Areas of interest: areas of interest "Driving School"
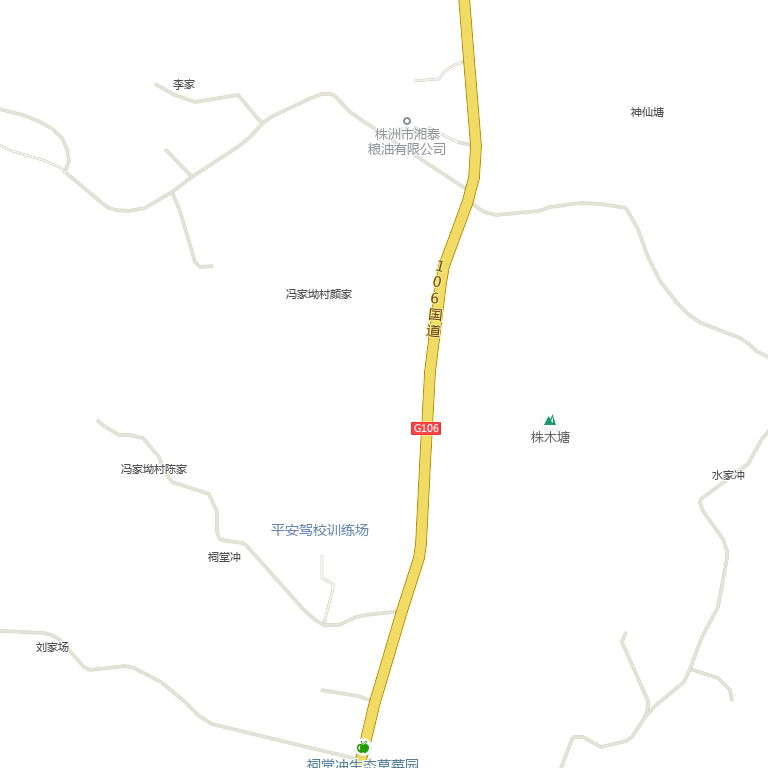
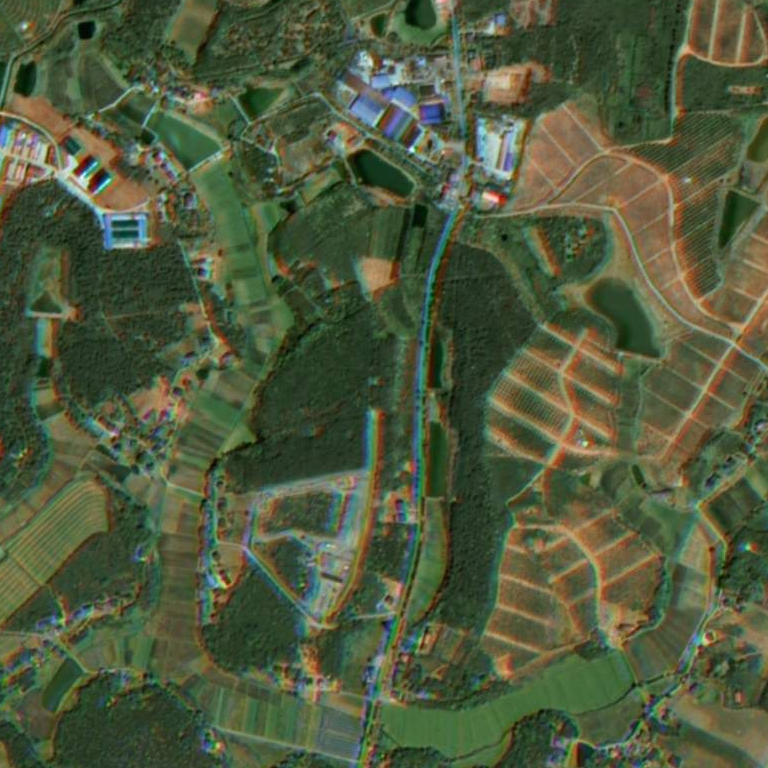